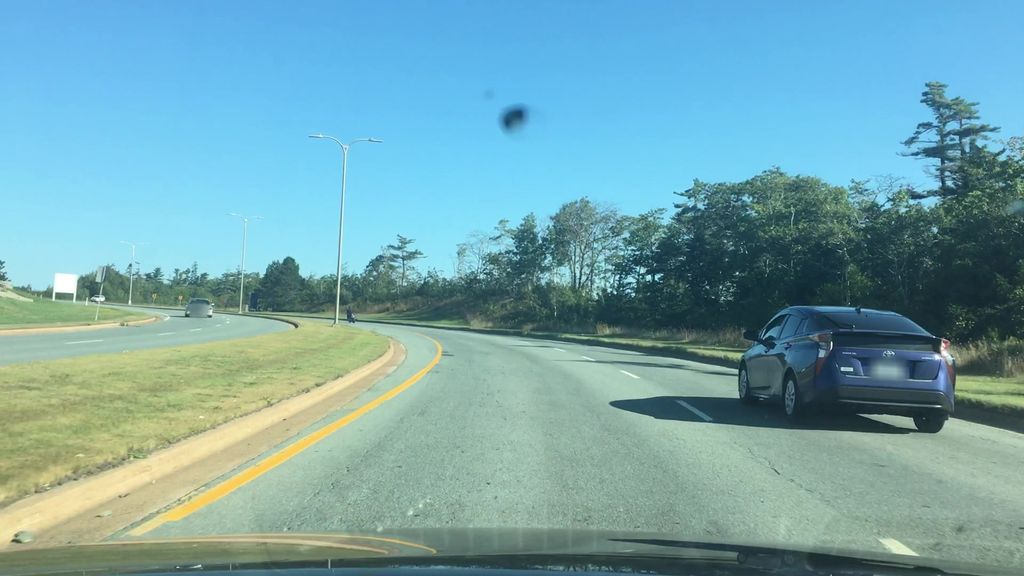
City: halifax